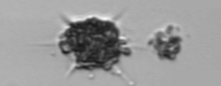
Label: Dictyocha